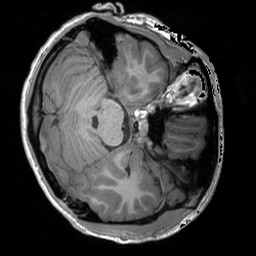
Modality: T1w
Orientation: axial
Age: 19
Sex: male
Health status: healthy
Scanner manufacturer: siemens
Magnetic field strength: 3 T
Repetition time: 1.9 s
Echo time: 0.00252 s